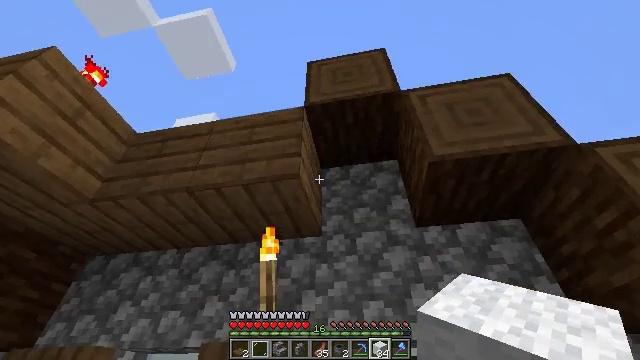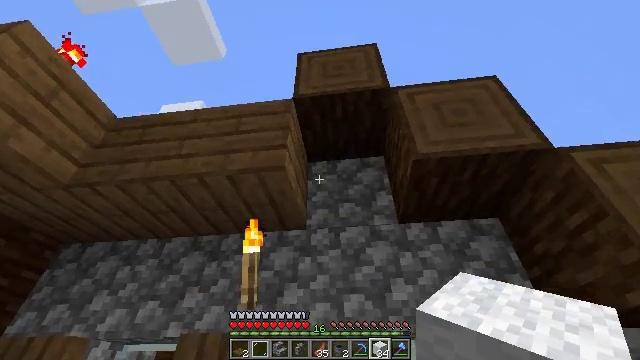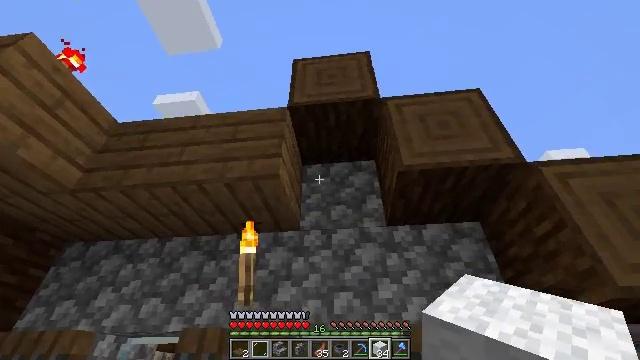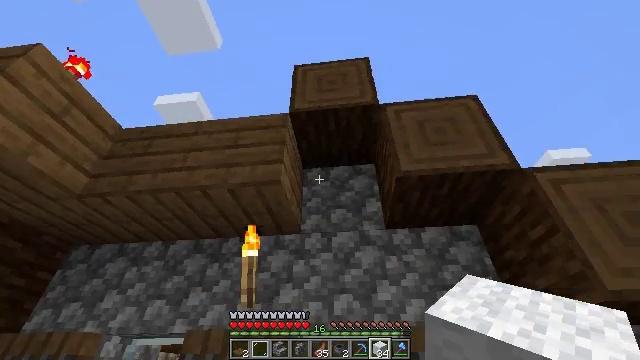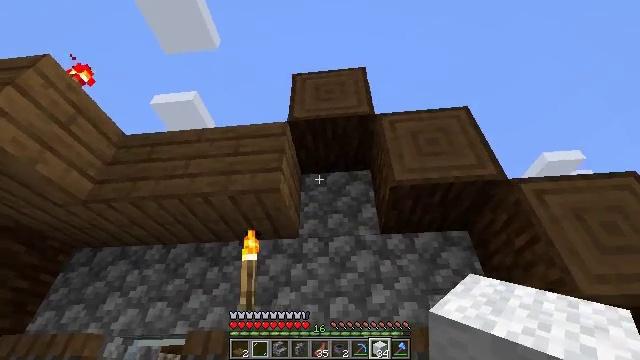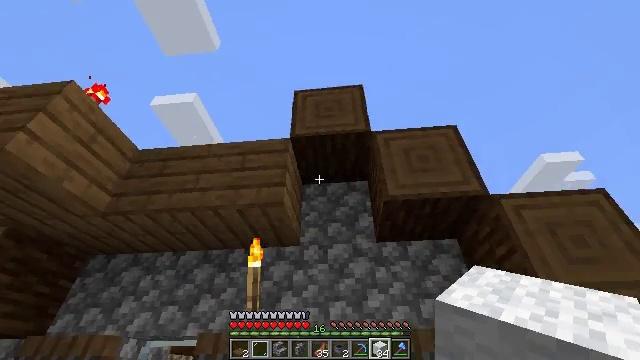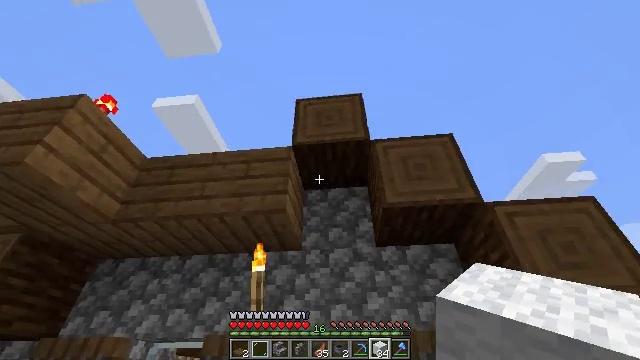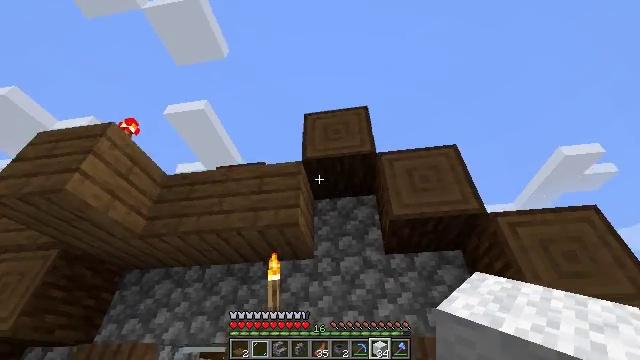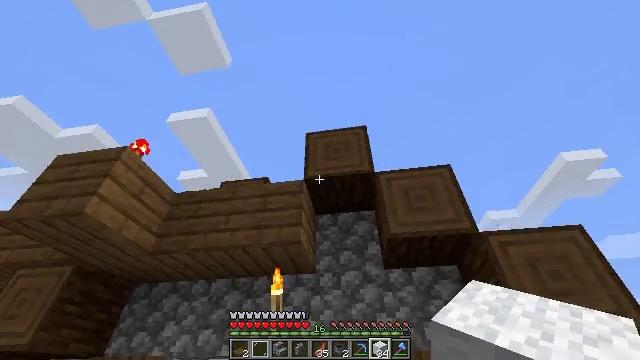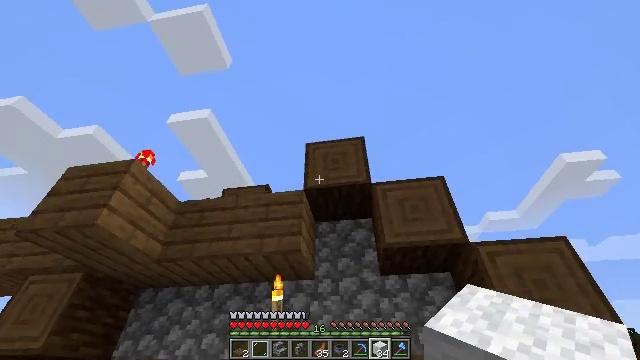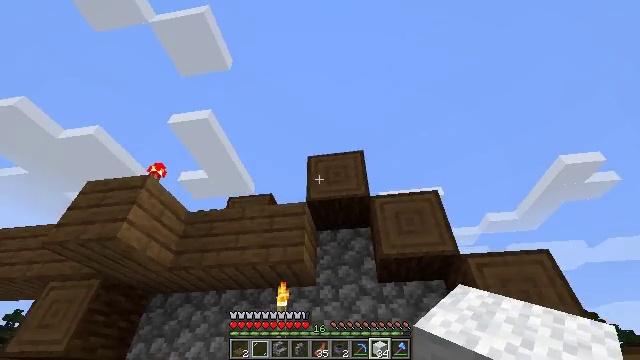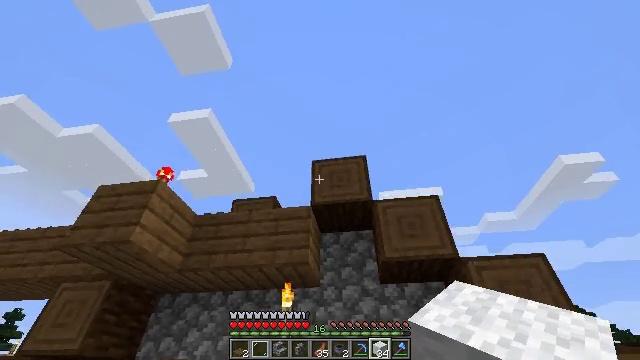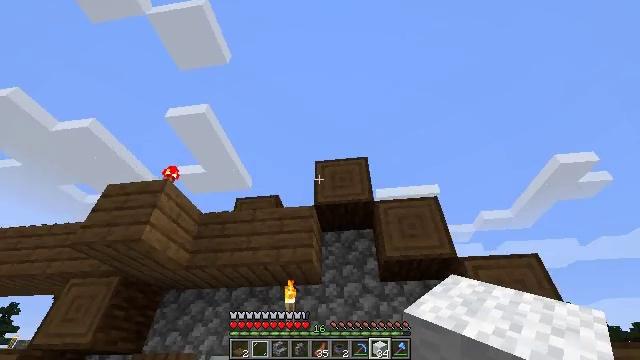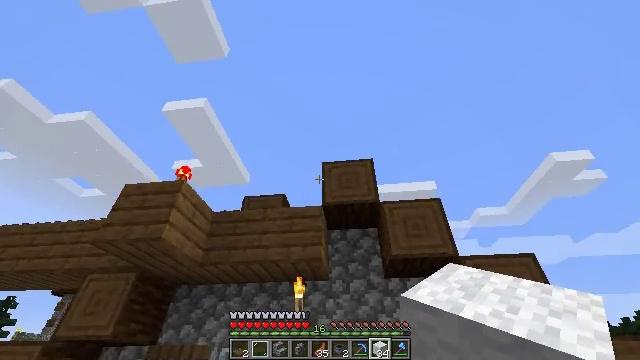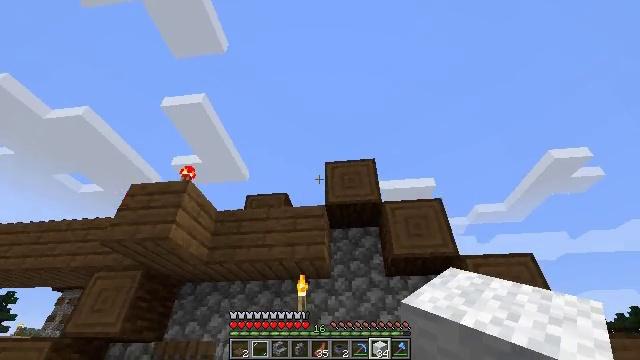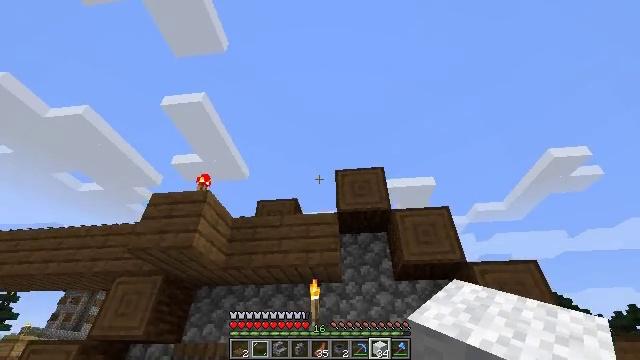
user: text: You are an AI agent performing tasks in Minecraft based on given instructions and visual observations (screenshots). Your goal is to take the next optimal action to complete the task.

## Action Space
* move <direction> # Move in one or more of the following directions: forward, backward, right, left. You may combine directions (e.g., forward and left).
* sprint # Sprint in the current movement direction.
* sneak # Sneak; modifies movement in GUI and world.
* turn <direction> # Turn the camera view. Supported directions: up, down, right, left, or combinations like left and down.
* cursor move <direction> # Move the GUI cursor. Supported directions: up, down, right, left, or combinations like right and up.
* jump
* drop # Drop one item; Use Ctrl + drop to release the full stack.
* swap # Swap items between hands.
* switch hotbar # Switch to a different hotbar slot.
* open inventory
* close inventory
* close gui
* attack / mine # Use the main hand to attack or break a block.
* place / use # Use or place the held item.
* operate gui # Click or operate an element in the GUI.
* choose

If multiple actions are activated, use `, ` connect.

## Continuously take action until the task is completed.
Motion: motion action
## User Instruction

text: Collect the blue bed by attacking it.
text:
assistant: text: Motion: move back, turn right and down
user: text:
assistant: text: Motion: move back, turn down
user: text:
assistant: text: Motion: move back
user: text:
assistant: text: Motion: move back
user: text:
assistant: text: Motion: move back
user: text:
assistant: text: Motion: move back
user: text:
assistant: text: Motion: move back, turn left
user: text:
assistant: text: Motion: move back, turn up
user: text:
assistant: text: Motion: move back
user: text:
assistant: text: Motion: move back and move left
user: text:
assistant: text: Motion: move back and move left
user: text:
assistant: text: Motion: move back and move left
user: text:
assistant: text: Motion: move back and move left, turn down
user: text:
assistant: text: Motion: move back and move left
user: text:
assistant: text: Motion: move back and move left
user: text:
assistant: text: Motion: move back and move left
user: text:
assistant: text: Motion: move left
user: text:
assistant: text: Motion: move left
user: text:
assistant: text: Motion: no_op
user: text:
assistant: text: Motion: no_op
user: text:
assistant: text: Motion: no_op
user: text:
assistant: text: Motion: turn right
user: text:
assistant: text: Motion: turn right
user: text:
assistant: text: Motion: no_op
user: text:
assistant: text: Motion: no_op
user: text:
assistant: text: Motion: no_op
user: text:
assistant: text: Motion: no_op
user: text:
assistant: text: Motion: no_op
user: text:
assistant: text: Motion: no_op
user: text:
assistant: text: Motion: no_op